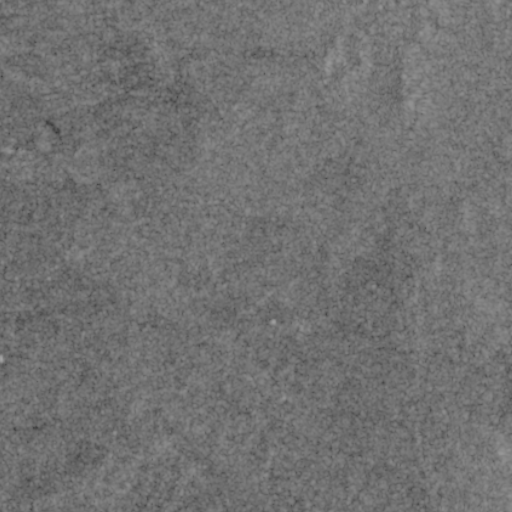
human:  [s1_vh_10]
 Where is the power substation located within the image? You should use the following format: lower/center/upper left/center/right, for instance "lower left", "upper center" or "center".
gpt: The power substation is located in the upper left of the image.
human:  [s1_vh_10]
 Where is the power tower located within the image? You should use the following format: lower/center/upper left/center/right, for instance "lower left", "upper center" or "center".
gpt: The power tower is located in the upper left of the image.
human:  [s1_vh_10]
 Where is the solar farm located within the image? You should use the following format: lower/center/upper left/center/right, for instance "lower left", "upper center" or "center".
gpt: The solar farm is located in the left of the image.
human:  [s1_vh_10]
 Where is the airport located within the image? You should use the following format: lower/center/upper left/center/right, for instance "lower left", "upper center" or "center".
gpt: There is no airport in the image.

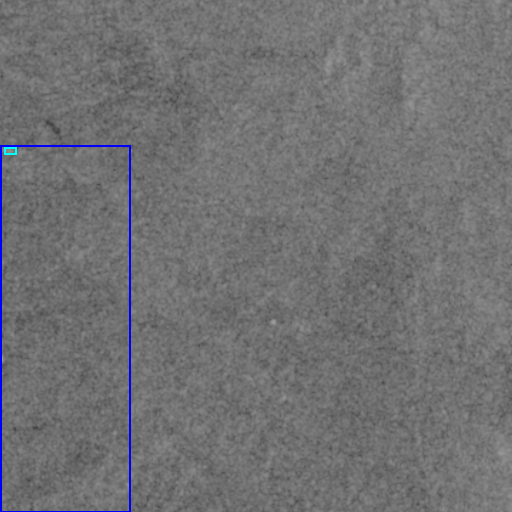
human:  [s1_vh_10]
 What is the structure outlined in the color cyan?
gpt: The structure outlined in cyan is a power substation.
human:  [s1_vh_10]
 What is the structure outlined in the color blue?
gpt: The structure outlined in blue is a solar farm.
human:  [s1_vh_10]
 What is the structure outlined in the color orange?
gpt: There is no orange outline.